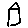
Label: house